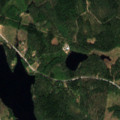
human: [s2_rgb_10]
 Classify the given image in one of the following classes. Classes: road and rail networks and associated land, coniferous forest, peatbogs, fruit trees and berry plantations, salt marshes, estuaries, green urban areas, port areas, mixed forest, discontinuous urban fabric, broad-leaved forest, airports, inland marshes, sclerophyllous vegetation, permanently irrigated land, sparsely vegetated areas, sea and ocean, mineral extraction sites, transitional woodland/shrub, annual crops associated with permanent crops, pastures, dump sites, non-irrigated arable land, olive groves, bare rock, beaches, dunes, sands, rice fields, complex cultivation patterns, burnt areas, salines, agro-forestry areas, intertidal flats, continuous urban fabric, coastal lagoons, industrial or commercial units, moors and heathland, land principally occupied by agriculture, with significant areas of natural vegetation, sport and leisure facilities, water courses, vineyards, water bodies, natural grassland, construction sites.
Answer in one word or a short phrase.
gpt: coniferous forest, mixed forest, transitional woodland/shrub, water bodies